Field crop: tomato
Growth stage: 2
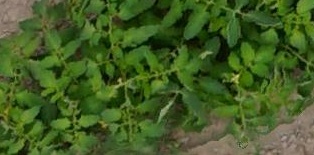
Species: tomato